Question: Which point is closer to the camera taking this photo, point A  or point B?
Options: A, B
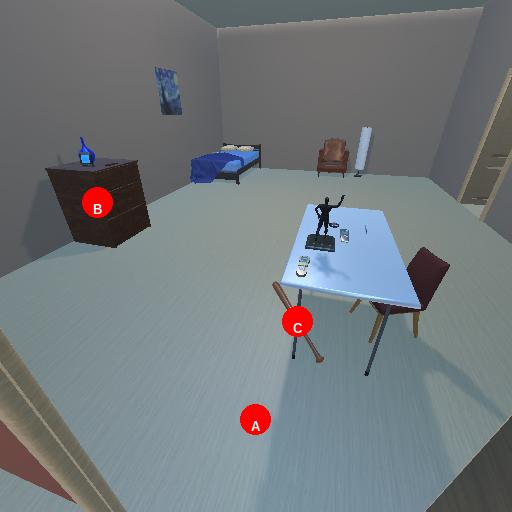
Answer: A